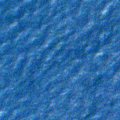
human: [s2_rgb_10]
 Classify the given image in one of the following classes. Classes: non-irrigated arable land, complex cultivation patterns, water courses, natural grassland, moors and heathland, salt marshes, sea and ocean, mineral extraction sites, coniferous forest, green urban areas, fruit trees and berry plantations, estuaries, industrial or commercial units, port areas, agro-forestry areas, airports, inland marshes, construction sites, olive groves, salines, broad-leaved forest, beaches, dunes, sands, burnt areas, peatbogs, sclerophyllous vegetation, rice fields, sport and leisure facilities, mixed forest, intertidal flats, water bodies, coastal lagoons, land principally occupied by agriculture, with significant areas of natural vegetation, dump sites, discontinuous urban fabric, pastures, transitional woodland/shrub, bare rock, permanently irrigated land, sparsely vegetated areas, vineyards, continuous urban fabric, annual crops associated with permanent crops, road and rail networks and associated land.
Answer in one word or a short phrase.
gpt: sea and ocean